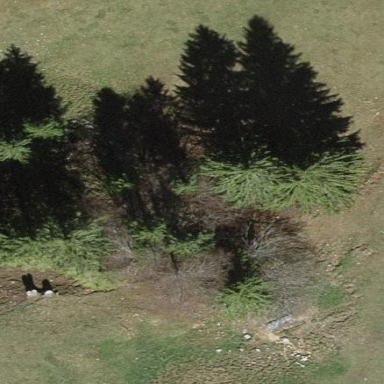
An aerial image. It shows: Forest area.